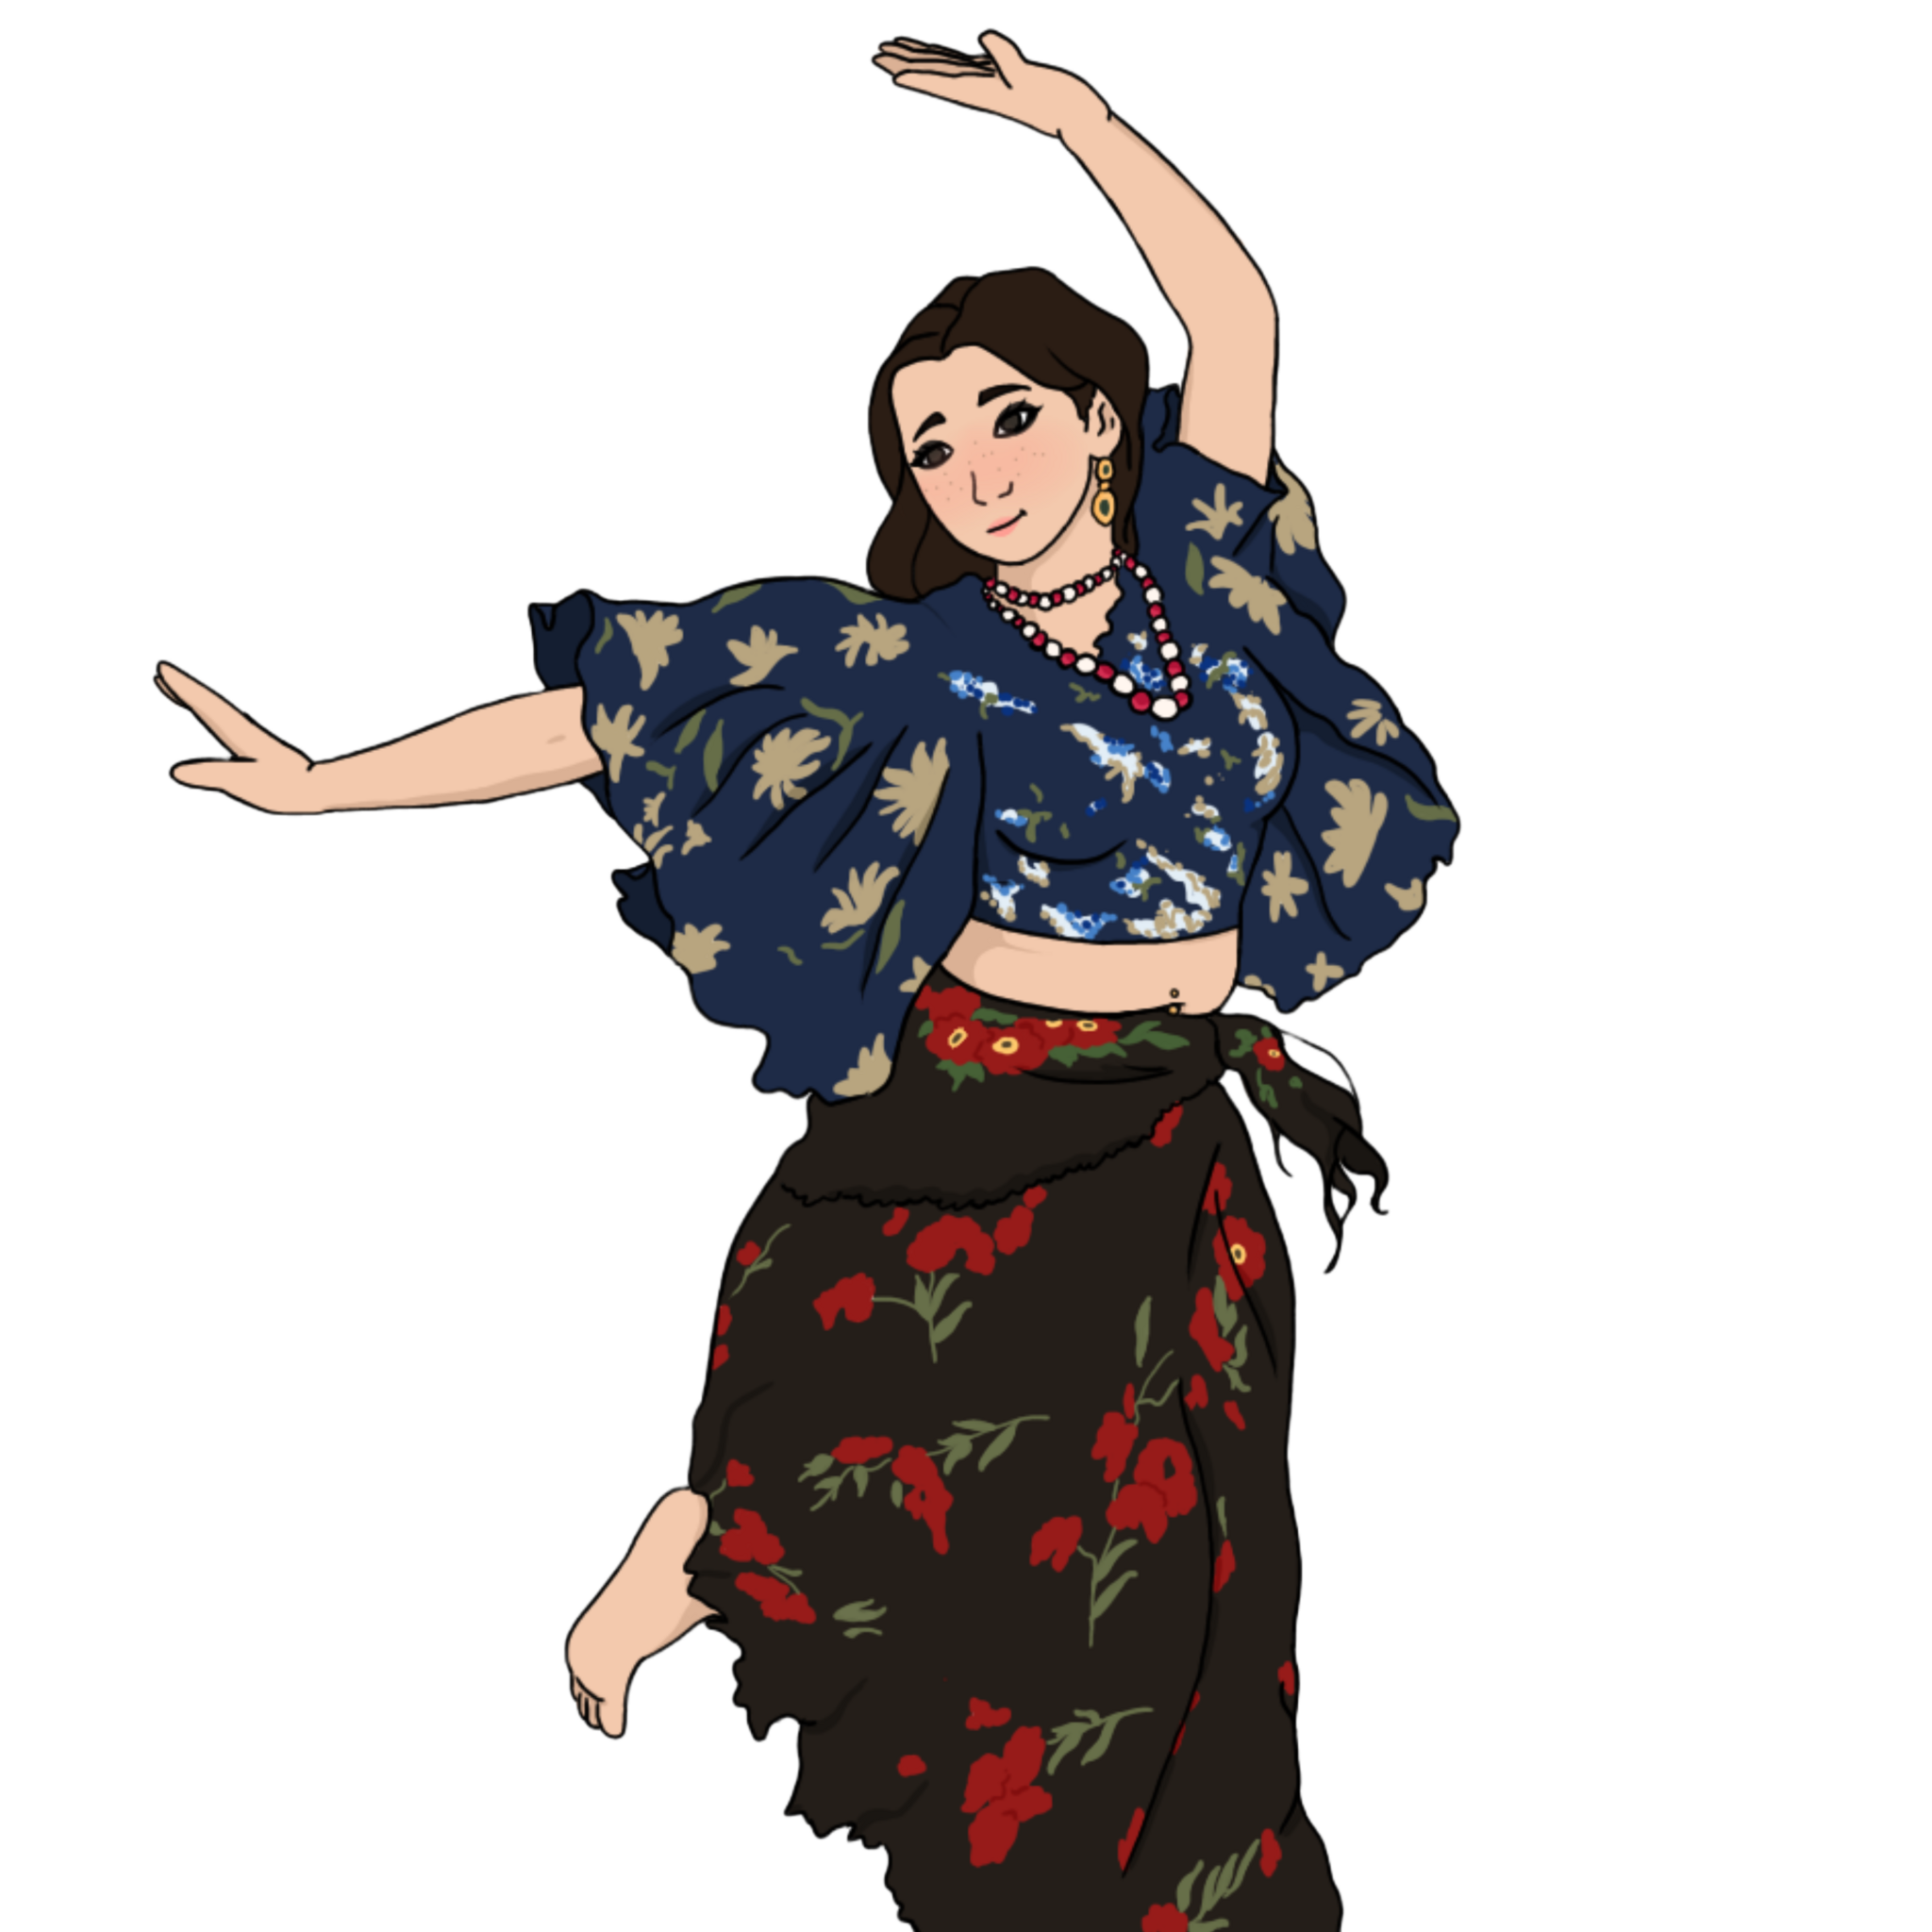
Label: 5_Doomer_Girl